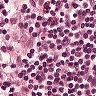
Metastatic tissue present: no